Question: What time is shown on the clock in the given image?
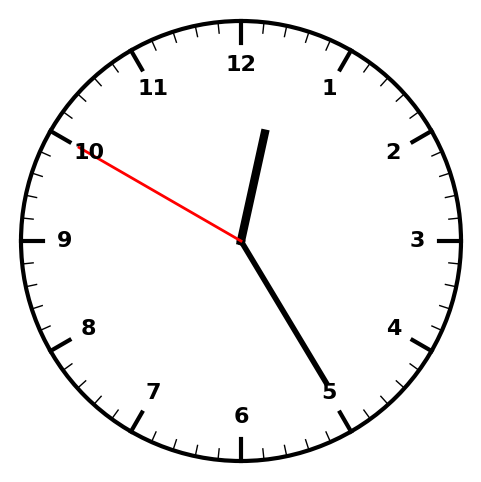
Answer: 12:24:50